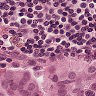
Metastatic tissue present: yes